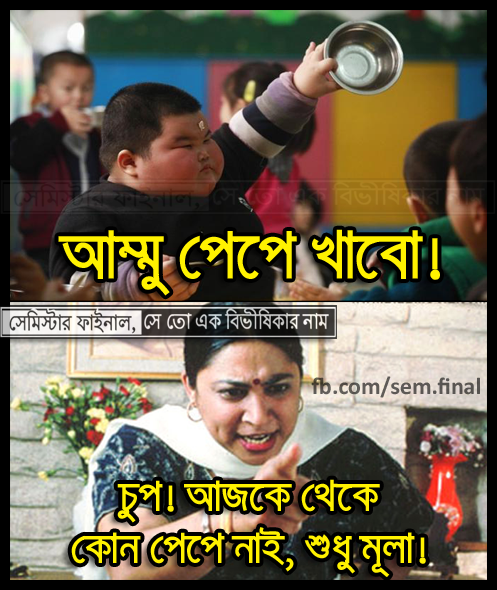
Caption: আম্মু পেপে খাবো! চুপ! আজকে থেকে কোন পেপে নাই, শুধু মূলা!
Label: non-hate